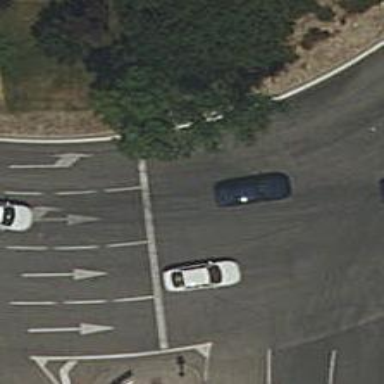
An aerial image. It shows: Primary highway intersecting roundabout.